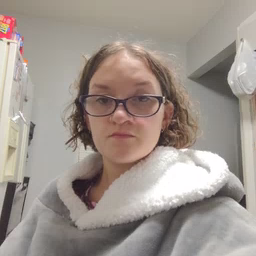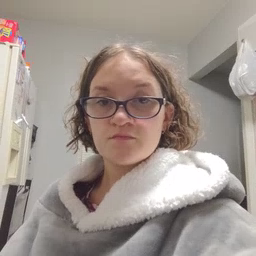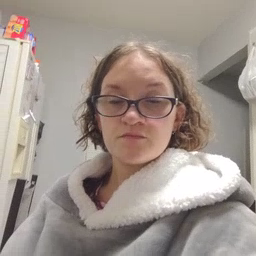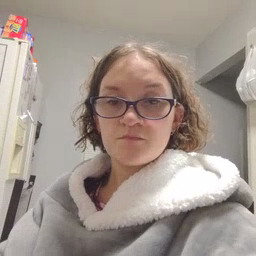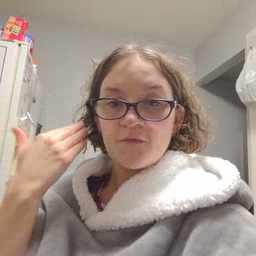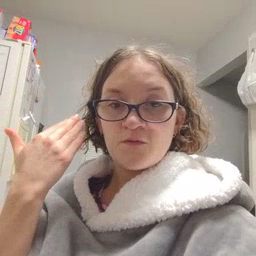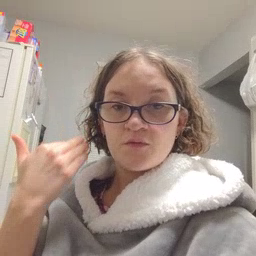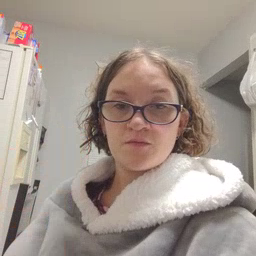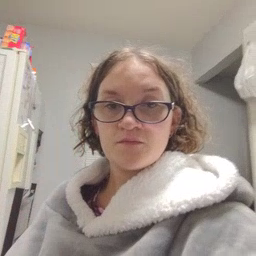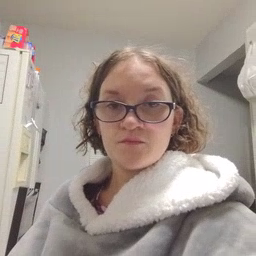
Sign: before